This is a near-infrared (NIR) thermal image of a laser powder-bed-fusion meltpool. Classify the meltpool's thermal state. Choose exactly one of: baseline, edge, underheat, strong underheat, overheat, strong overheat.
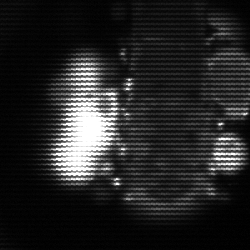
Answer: strong underheat